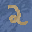
Label: 2